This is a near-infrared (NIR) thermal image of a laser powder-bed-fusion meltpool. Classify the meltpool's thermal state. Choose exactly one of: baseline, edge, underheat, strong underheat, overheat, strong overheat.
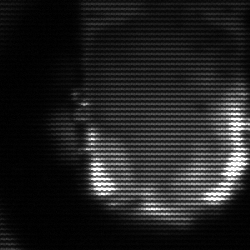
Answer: baseline